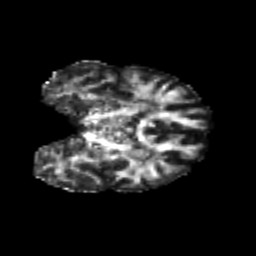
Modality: FA
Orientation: coronal
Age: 24
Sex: female
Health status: healthy
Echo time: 0.074 s